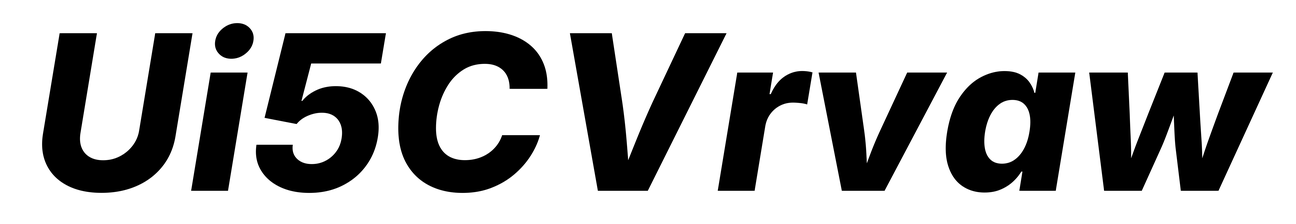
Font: Inter-Italic_ExtraBold_Italic